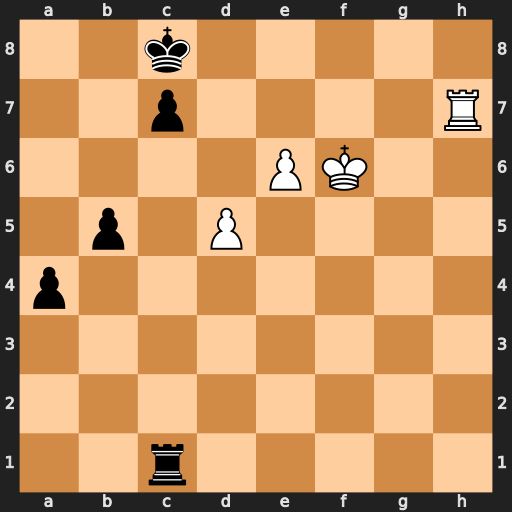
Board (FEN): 2k5/2p4R/4PK2/1p1P4/p7/8/8/2r5
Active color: w
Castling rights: -
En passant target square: -
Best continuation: Rh8+ Kb7 e7